Question: Assuming thats the best way to go about what I want to do...
these are the 2 forumlas I want to be able to toggle between:
'''
=150-(EDATE(F2, 37)>TODAY())*37.5-(EDATE(F2, 120)>TODAY())*37.5
=80-(EDATE(F2, 37)>TODAY())*20-(EDATE(F2, 120)>TODAY())*20
'''
for a better idea of what I'm trying to do here's a screenshot:

is a drop down (FUll Time, Part Time) made with Data Validation.
Depending which I choose I want Cell C1 to reflect the proper forumla...
The formula by the way looks at the CellA1 and depending on how many years of service will show how many vacation days shows in cell
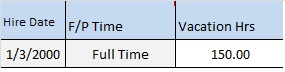
Answer: Aren't the two formulas doing the same thing except the part time version returns 8/15 of the value of the full time? In which case you can use just one formula and then multiply by 8/15 if G2 = "part Time", e.g.
'=IF(G2="part time",8/15,1)*(150-(EDATE(F2, 37)>TODAY())*37.5-(EDATE(F2, 120)>TODAY())*37.5)'
Personally though, I would use 'DATEDIF' as I suggested in your original question <URL> - that would be even easier to adjust:
Then that would look something like this:
'=(MATCH(DATEDIF(F2,TODAY(),"y"),{0,3,10})+1)*IF(G2="part time",20,37.5)'
although I notice you changed the 36 in 'EDATE' (representing 3 years) to 37 in 's suggested formula - is that deliberate?